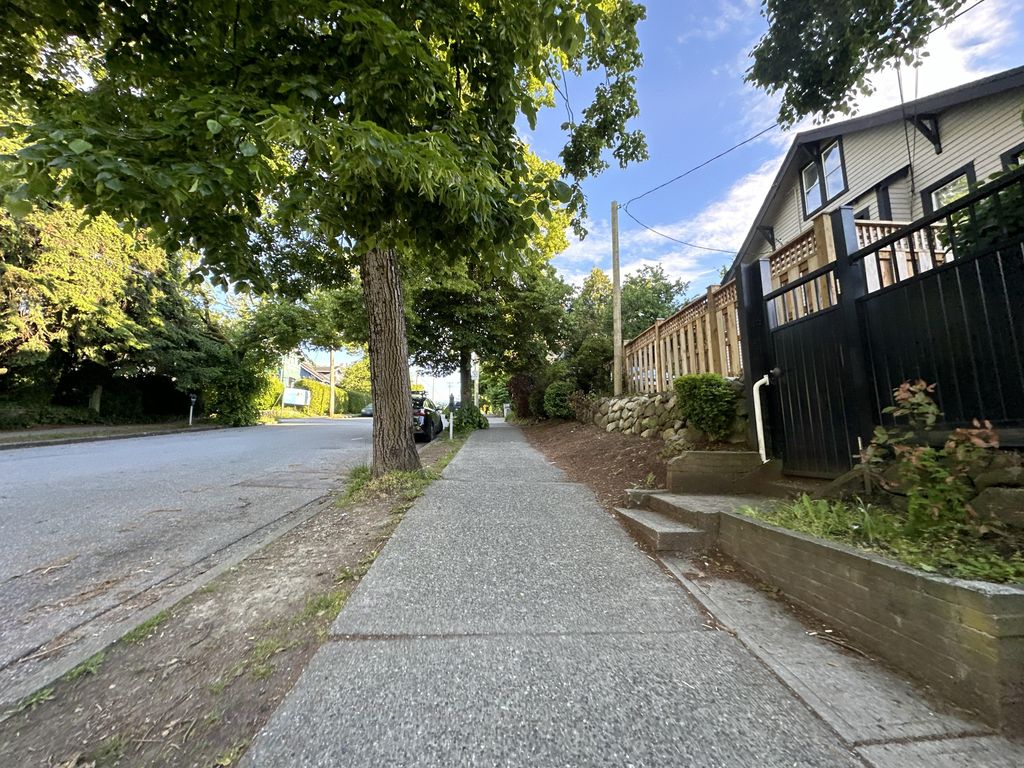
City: vancouver